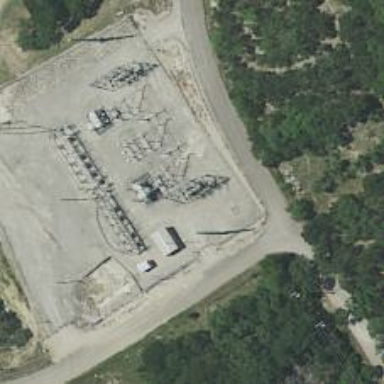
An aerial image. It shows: Switch used for power control.